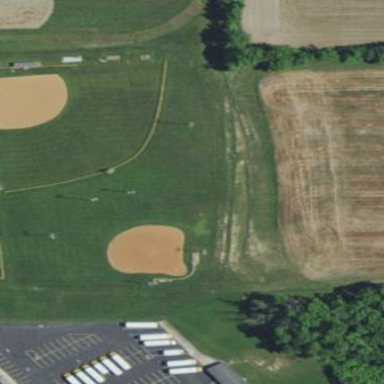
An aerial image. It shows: Softball pitch for leisure and sport activities.